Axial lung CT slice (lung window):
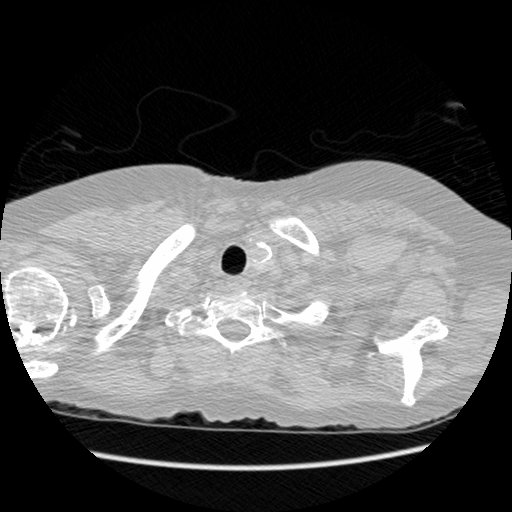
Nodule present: no